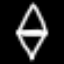
Label: diamond